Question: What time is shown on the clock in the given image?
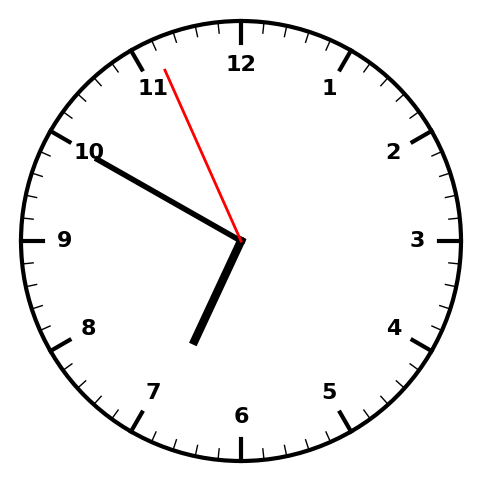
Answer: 06:49:56